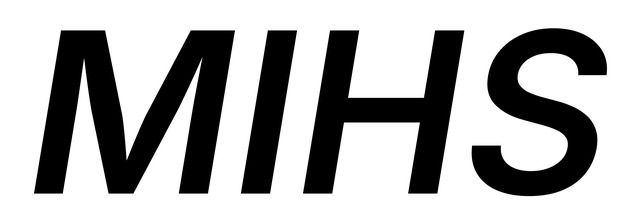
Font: Inter-Italic_SemiBold_Italic